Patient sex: M
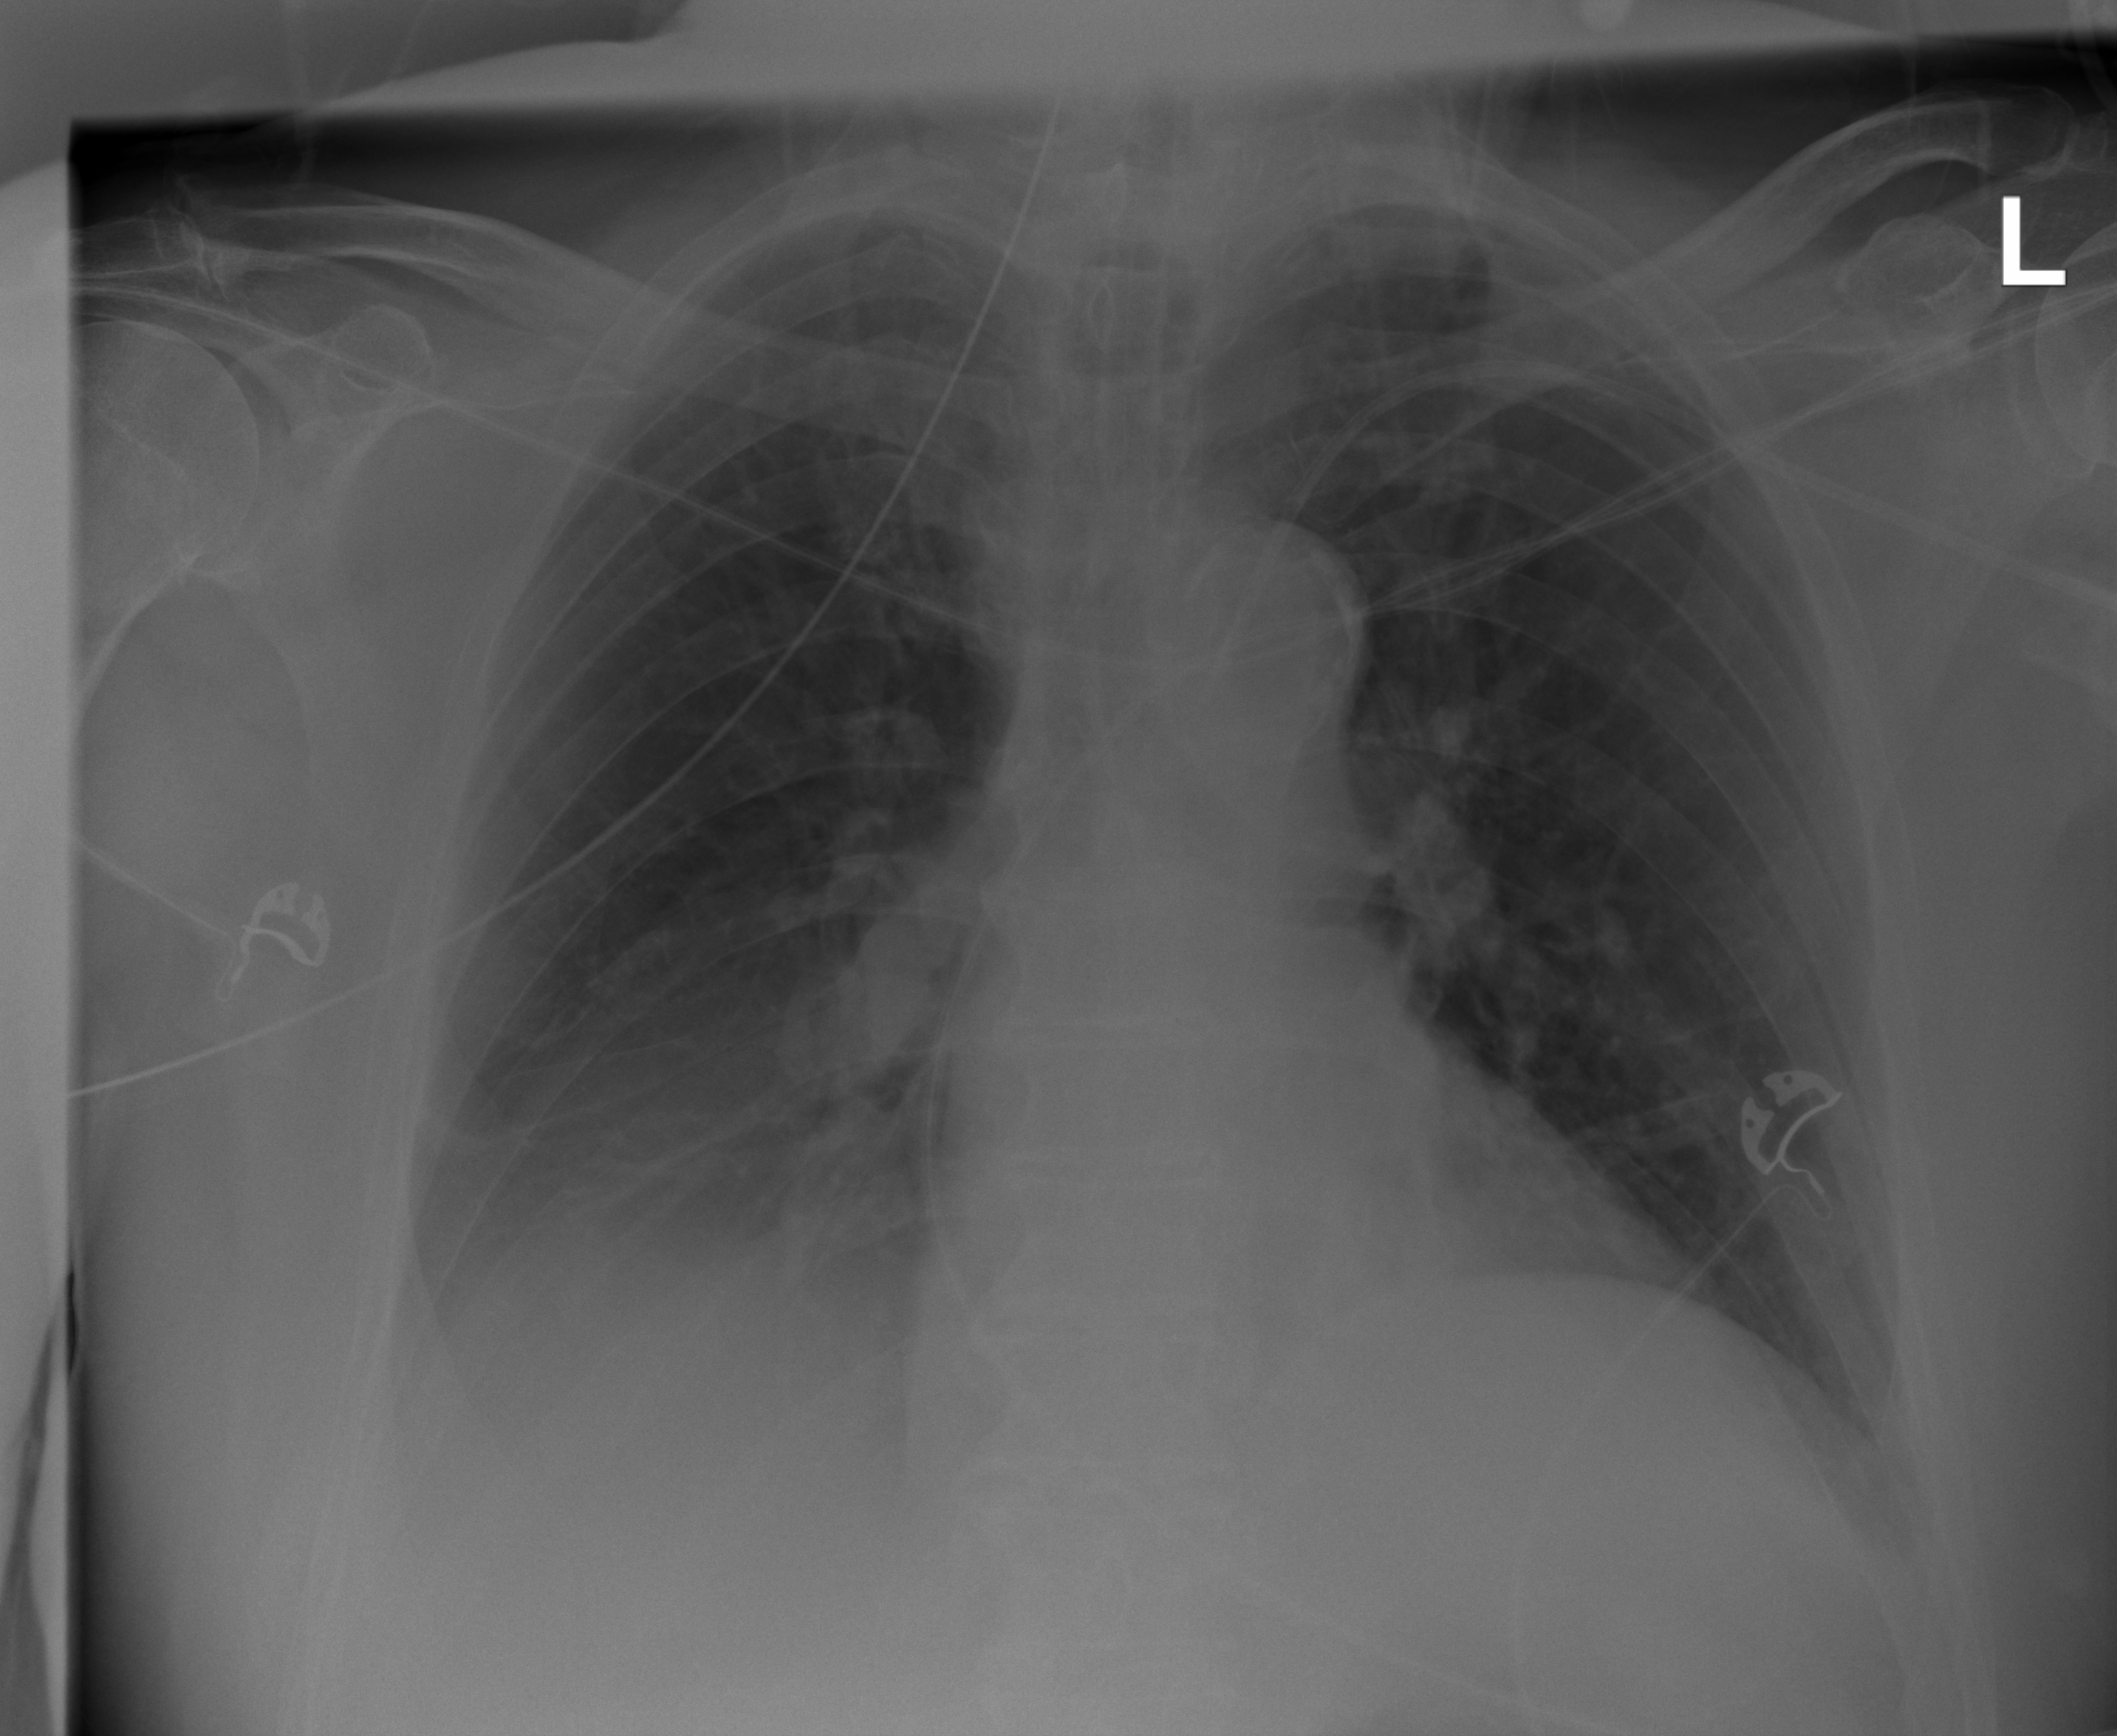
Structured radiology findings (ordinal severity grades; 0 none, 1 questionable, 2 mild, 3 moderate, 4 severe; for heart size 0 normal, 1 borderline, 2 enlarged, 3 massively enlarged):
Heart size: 1
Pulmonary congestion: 1
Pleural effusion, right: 2
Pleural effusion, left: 0
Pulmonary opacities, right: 0
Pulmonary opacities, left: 0
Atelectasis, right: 2
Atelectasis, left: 1